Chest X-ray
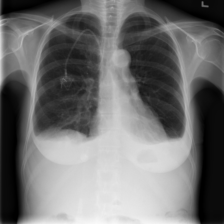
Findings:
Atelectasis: negative
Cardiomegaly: negative
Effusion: negative
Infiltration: negative
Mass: negative
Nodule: negative
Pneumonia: negative
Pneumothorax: negative
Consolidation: negative
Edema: negative
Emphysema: negative
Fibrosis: negative
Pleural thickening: negative
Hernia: negative